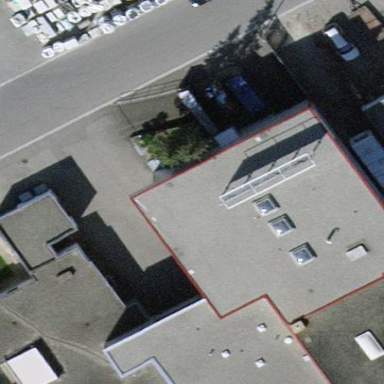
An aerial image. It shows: Industrial building with flat roof.